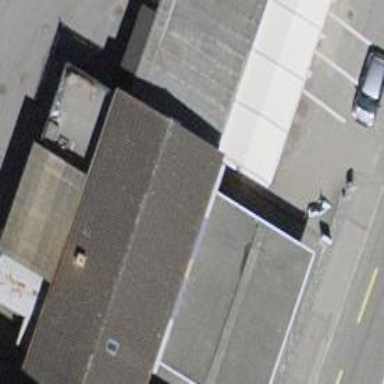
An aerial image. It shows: View of roof of building.